Question: I am using 'PyQt 4.8.6' bindings for 'Python 2.7.9'. I would like to create a context menu inside 'QtOpenGL.QGLWidget':
'''
class OpenGLWidget(QtOpenGL.QGLWidget):
def __init__(self, parent=None):
QtOpenGL.QGLWidget.__init__(self, parent)
# context menu properties
self.setContextMenuPolicy(QtCore.Qt.CustomContextMenu)
def contextMenuEvent(self, event):
self.popMenu = QtGui.QMenu(parent=self)
print self.popMenu.sizeHint()
print self.popMenu.size()
self.popMenu.setFixedWidth(100)
self.popMenu.setFixedHeight(100)
print self.popMenu.size()
self.popMenu.addAction(QtGui.QAction('Refresh', self.updateGL()))
self.popMenu.addSeparator()
self.popMenu.addAction(QtGui.QAction('test2', None))
self.popMenu.exec_(event.globalPos())
def mousePressEvent(self, event):
self.last_pos = QtCore.QPoint(event.pos())
if event.button() == QtCore.Qt.RightButton:
self.contextMenuEvent(event)
'''
It prints out:
'''
>>> PyQt4.QtCore.QSize(2, 2)
>>> PyQt4.QtCore.QSize(100, 30)
>>> PyQt4.QtCore.QSize(100, 100)
'''
And the context menu looks empty, like below:

I would like to know how to set context menu size to be adjustable and also seen from initial settings? Do you have any ideas why there is no menu text (function) inside? I also use a context menu in tree view and there it works OK, but here I have a problem. And if I dons set fixed menu size, the menu is smaller than the letters of the coordinate system axes.
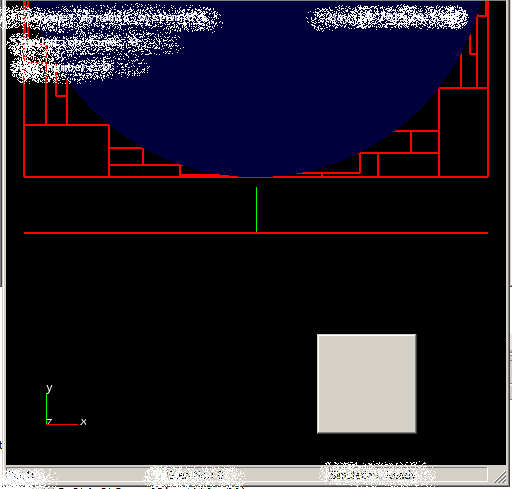
Answer: It looks like a way for defining actions was not quite OK, although I found it in an example somewhere. The context menu items (actions) should be defined as:
'''
_updateGLAction = popMenu.addAction("Refresh")
_updateGLAction.triggered.connect(self.repaintGL)
'''